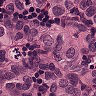
Metastatic tissue present: yes